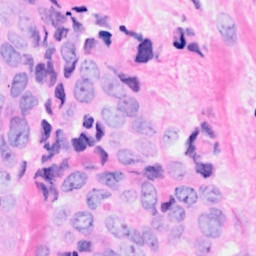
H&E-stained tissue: Breast